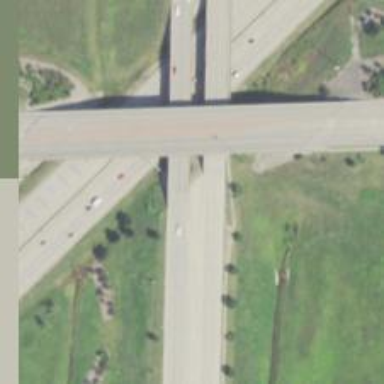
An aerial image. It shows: Trunk road bridge.